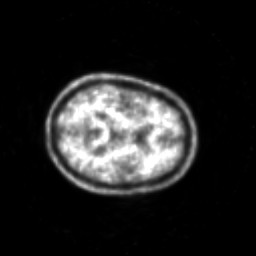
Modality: PET
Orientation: axial
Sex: male
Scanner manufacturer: siemens